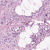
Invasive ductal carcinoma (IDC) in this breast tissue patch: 1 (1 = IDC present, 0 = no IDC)